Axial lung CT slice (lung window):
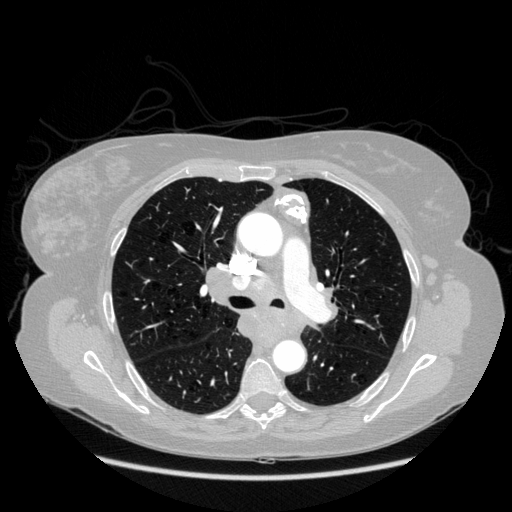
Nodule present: no